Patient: sex M, age 74
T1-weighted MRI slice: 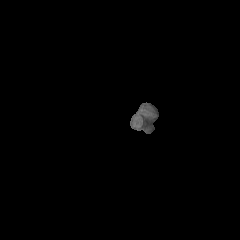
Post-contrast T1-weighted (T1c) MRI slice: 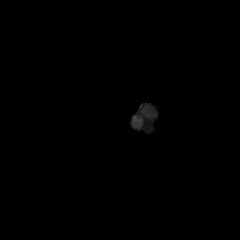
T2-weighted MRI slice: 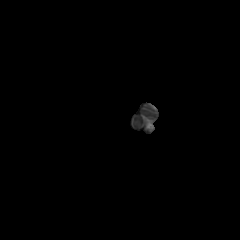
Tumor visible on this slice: no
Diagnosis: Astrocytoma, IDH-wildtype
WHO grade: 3